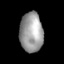
Tissue: skin
Cell type: Epithelial cells
Senescence score: 0.8893
Nuclear area (px): 907
Mean DAPI intensity: 154.377